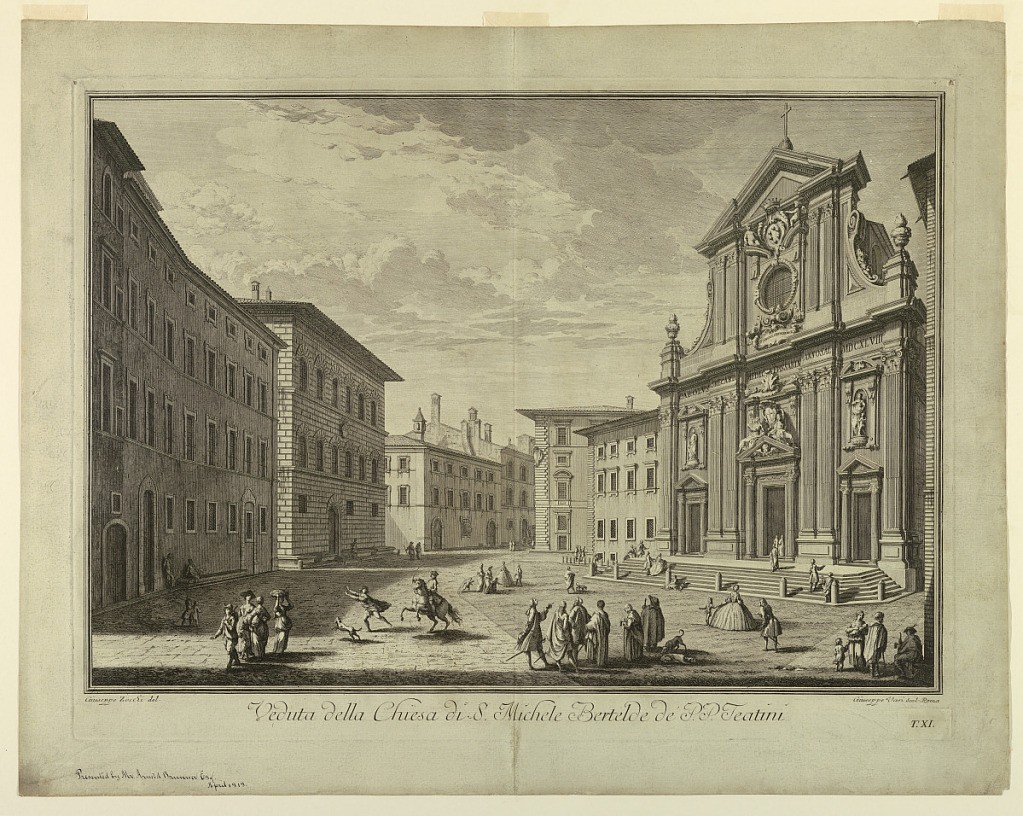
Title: View of Florence, Plate from "Scelta di XXIV Vedute delle principali contrade, piazze, chiese, e palazzi della Città di Firenze"
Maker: Giuseppe Zocchi, Italian, 1711 or 1717 - 1767
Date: ca. 1743
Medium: Etching on paper
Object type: Print
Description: Plate from "Scelta di XXIV Vedute delle principali contrade, piazze, chiese, e palazzi della Città di Firenze"